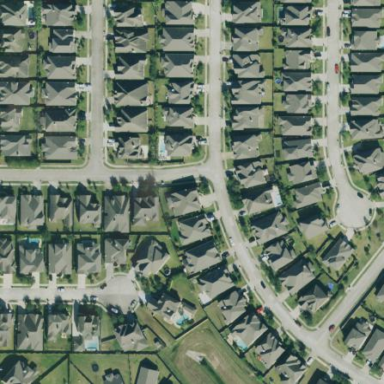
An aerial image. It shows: Residential neighbourhood.